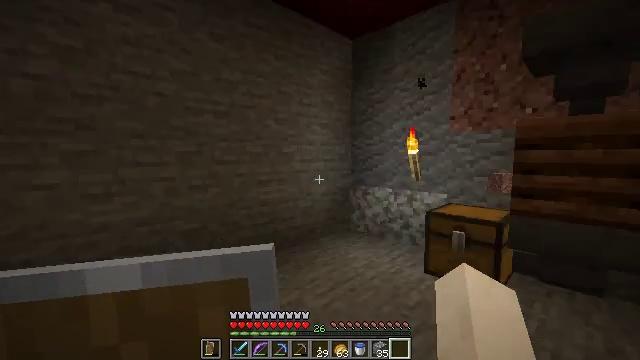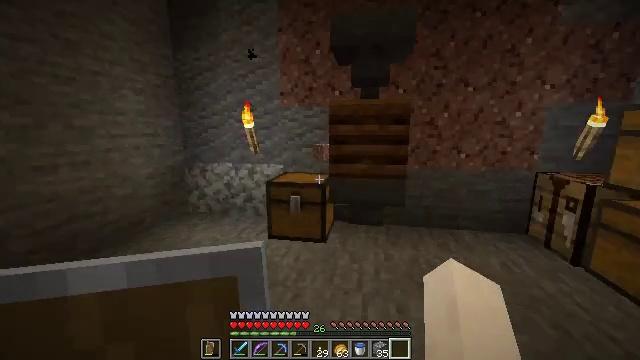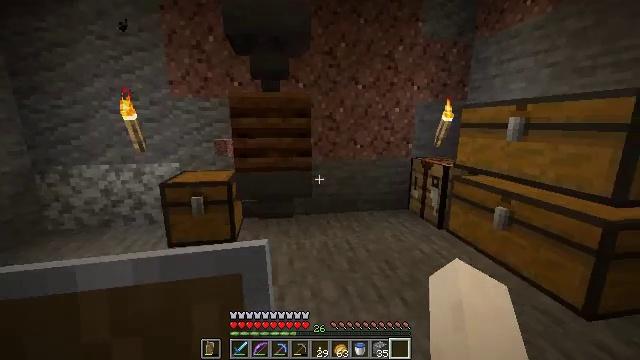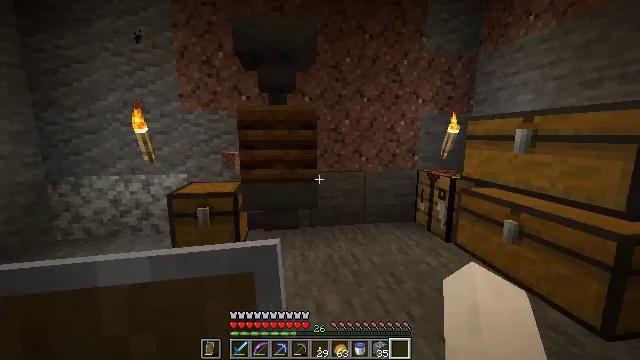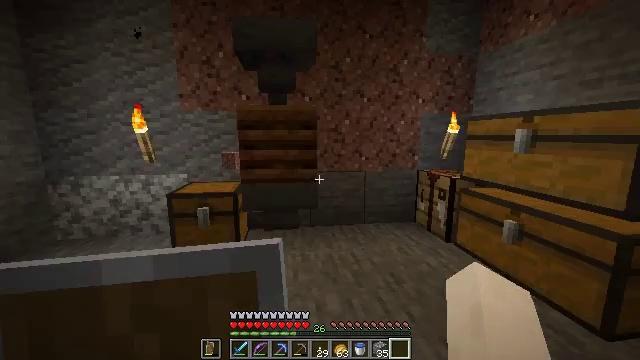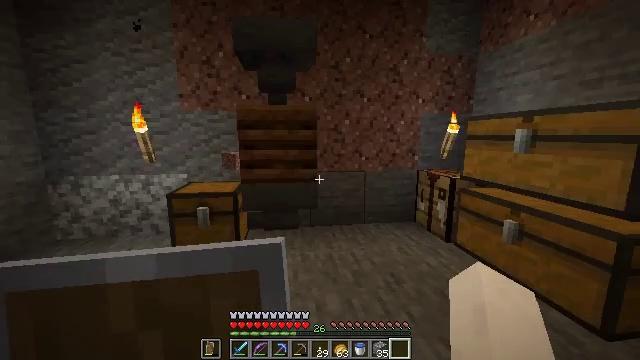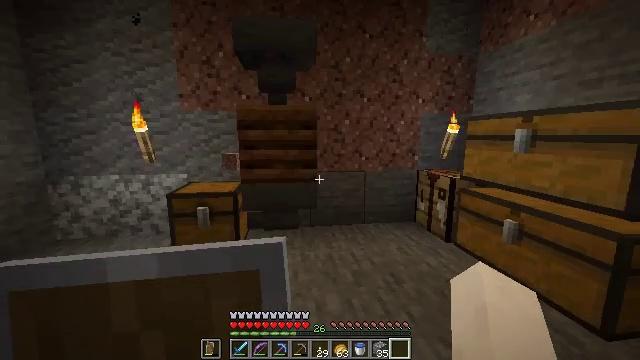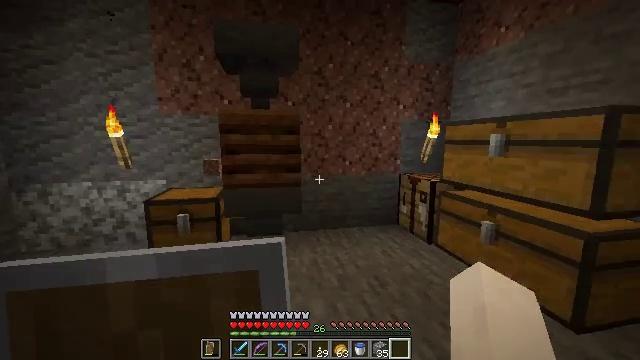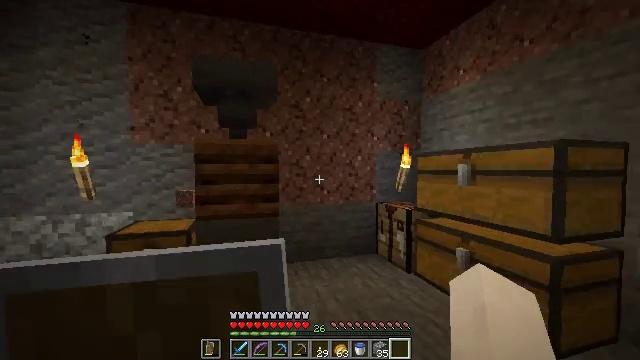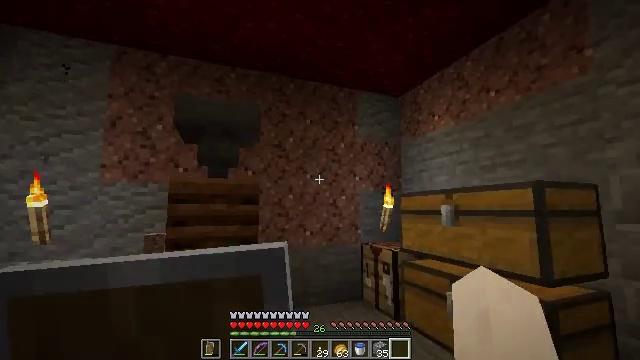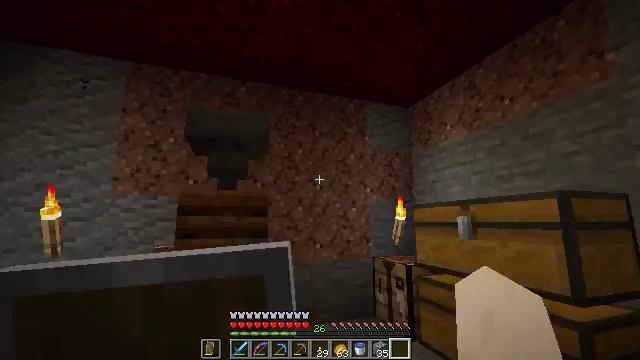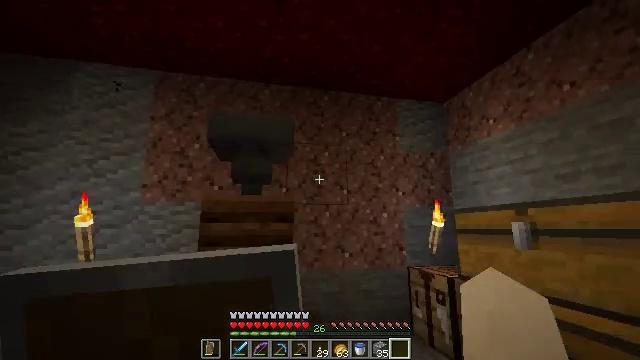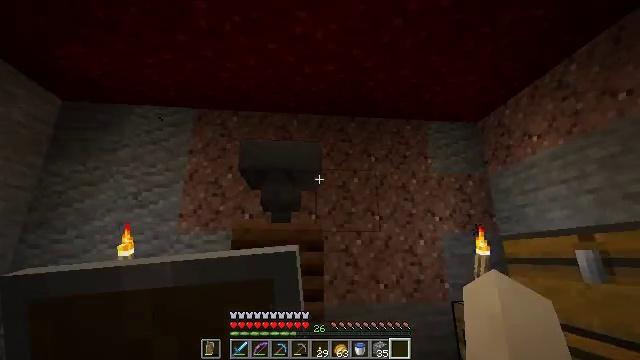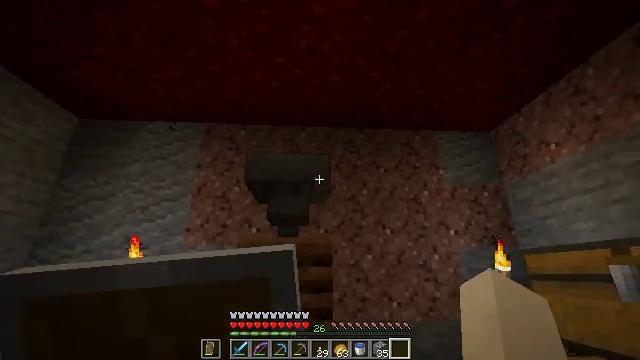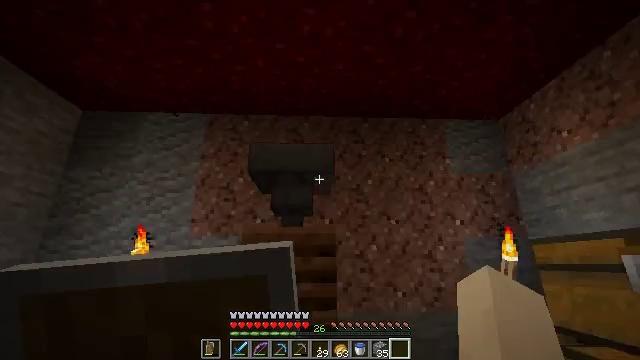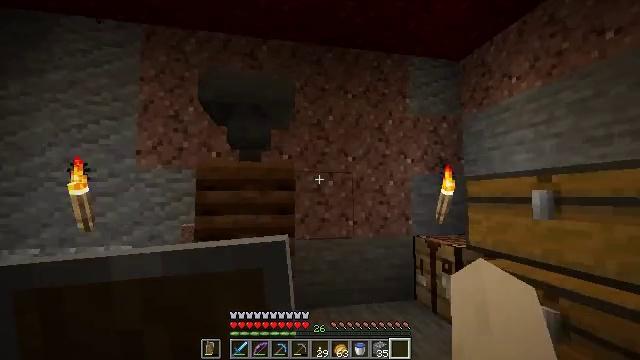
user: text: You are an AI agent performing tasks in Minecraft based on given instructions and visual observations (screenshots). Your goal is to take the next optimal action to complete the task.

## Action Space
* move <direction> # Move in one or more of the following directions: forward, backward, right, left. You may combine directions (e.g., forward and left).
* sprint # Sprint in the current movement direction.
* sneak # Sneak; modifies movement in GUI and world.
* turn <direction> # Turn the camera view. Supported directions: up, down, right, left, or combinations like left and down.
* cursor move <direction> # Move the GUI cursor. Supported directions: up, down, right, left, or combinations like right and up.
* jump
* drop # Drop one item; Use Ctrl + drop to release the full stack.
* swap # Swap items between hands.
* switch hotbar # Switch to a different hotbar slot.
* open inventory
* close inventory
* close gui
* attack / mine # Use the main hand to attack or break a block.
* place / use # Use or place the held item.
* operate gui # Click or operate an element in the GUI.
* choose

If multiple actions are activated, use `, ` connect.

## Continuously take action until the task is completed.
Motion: motion action
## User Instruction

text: Use crimson stems to create crimson planks.
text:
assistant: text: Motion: turn right and down
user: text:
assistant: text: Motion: turn right and down
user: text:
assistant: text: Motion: turn left and up
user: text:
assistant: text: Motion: no_op
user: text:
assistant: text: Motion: no_op
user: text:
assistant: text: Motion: no_op
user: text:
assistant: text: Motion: turn right and up
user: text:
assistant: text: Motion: turn right and up
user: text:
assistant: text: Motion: move forward, turn right and up
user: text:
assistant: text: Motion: move forward, turn left and up
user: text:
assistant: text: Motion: move forward, turn left and up
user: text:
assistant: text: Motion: turn left and up
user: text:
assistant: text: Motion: turn left and up
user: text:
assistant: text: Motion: turn left and down
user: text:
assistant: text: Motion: turn right and down
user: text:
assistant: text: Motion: turn right and down
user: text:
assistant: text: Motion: turn right and down
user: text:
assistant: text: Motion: turn right
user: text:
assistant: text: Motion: move forward
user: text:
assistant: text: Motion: move forward, turn right and down
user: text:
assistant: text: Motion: move forward, turn right and down
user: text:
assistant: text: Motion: use / place
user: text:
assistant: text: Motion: use / place
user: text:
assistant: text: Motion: use / place
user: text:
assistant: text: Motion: turn right and up
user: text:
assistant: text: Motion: turn right and up
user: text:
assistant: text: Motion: open gui
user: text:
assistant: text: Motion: cursor move right and down
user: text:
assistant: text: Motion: no_op
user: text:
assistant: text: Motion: no_op